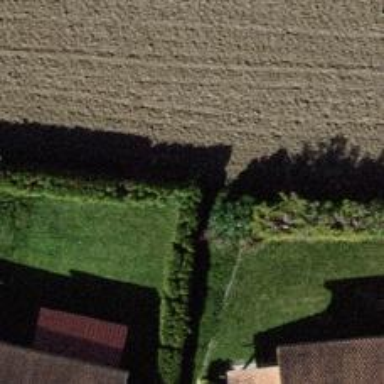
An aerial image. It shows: Hedge barrier.